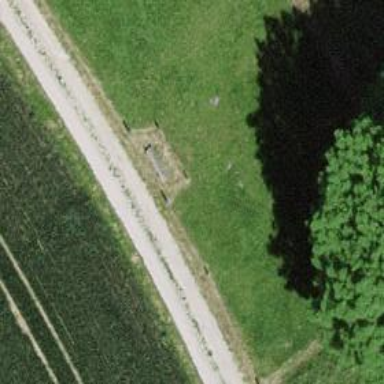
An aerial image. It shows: Bench.